Question: I'm having a problem with the rotation of images
'''
Graphics2D g2 = (Graphics2D) g;
g2.setRenderingHint(RenderingHints.KEY_ANTIALIASING,RenderingHints.VALUE_ANTIALIAS_ON);
AffineTransform at = new AffineTransform();
at.setToIdentity();
at.translate(x, y);
at.rotate(Math.toRadians(angle));
g2.transform(at);
image.paintIcon(c, g2);
'''
I use this code to rotate the picture before painting it (image is a class I created to help me handle loading of picture.
Unfortunately, I'm having a problem with the edges of the image that become really bad (cf Picture)

any ideas how I can improve the quality of the draw ?
jason
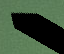
Answer: What about trying antialiased edges and bilinear transform? You can see an example <URL>. Also check your type of image, the example uses a 'BufferedImage'.
'''
g2.setRenderingHint(RenderingHints.KEY_INTERPOLATION,
RenderingHints.VALUE_INTERPOLATION_BILINEAR);
'''